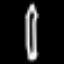
Label: pencil